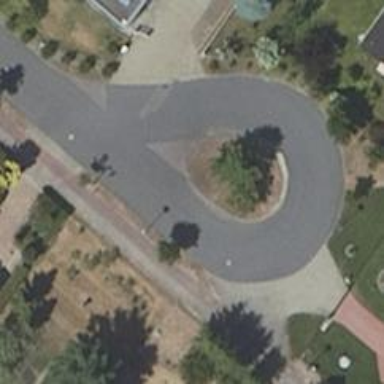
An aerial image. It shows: Turning circle on the road.